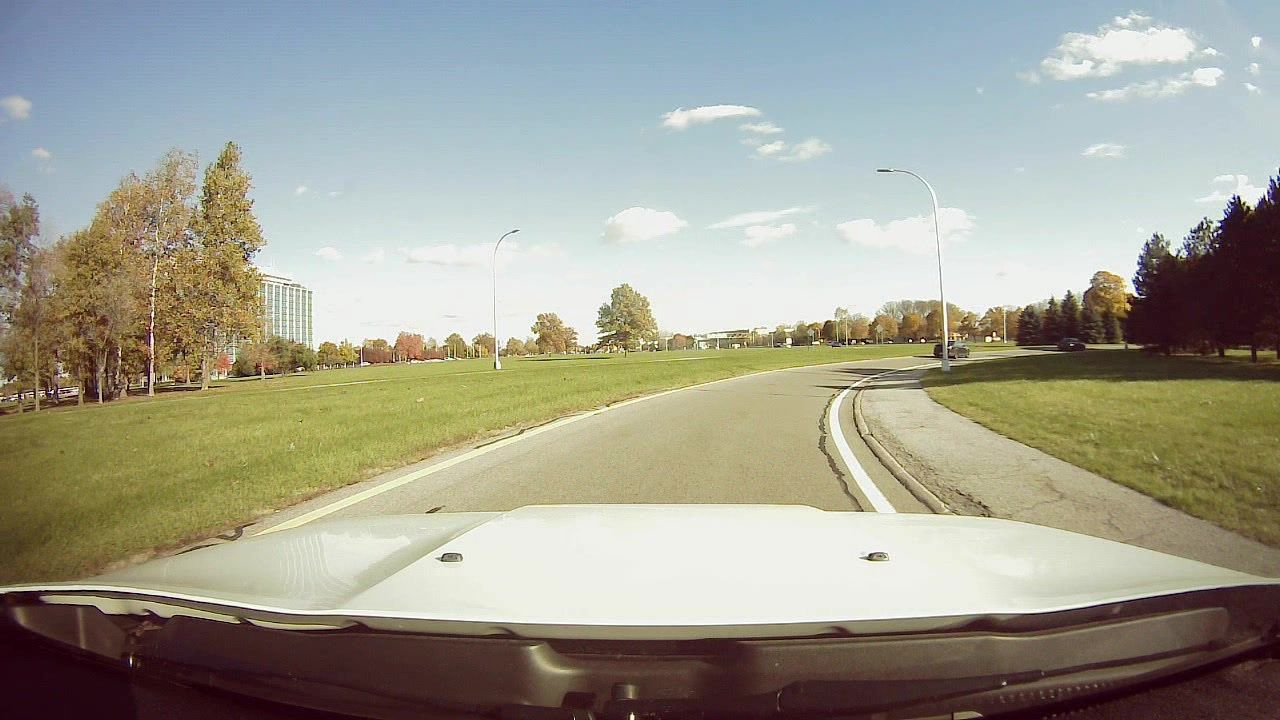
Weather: clear
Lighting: day
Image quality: good
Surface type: driving surface
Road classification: primary_link
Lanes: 1
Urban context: very low density rural
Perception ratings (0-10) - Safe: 4.12, Lively: 5.09, Beautiful: 3, Boring: 4.05, Depressing: 4.49, Wealthy: 2.92